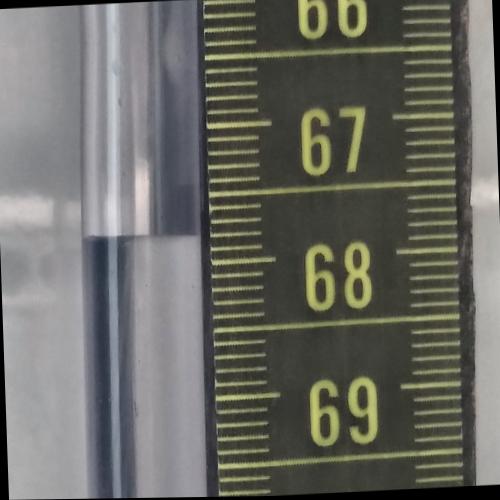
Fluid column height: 67.8 cm